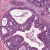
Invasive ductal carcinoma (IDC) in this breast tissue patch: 0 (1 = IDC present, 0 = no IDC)